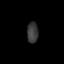
Tissue: prostate
Cell type: B cells
Senescence score: 0.6953
Nuclear area (px): 223
Mean DAPI intensity: 58.197